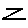
Label: zigzag